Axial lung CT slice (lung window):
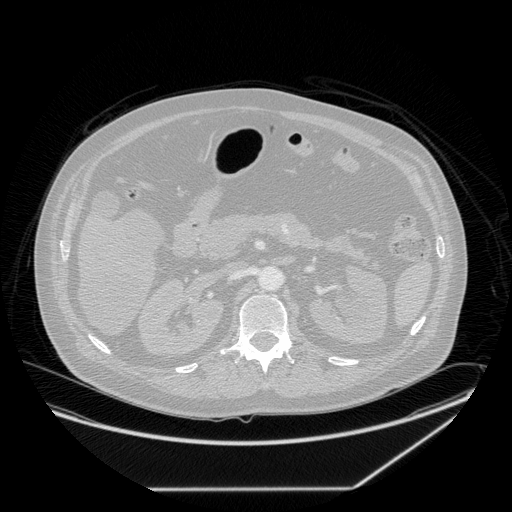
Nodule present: no